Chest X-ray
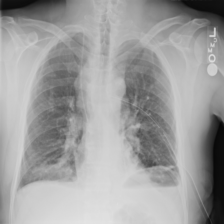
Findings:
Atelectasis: positive
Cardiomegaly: negative
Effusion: positive
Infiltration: positive
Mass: positive
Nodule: negative
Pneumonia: negative
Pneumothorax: positive
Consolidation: negative
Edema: negative
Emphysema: negative
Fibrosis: negative
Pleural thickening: negative
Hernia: negative